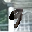
Label: 9